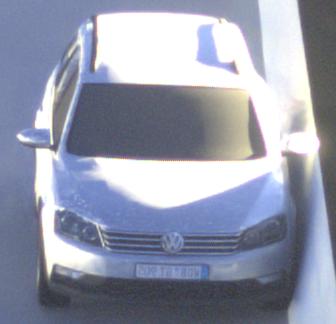
Make: VW
Model: Passat Alltrack 1.8 TSI
Detailed model: Passat (B7) Alltrack
Model produced from: 2012/03
Model produced until: 2013/06
Doors: 5
Color: white
Road condition: dry road
Daytime: sunrise or sunset
Contrast: high contrast